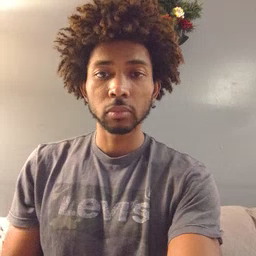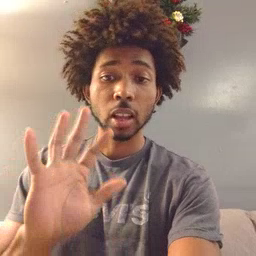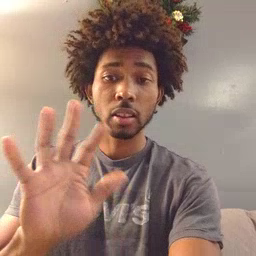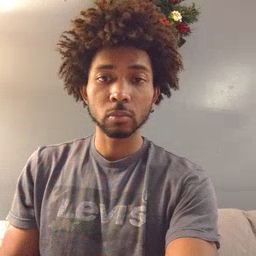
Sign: hello